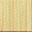
Piece: xx